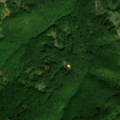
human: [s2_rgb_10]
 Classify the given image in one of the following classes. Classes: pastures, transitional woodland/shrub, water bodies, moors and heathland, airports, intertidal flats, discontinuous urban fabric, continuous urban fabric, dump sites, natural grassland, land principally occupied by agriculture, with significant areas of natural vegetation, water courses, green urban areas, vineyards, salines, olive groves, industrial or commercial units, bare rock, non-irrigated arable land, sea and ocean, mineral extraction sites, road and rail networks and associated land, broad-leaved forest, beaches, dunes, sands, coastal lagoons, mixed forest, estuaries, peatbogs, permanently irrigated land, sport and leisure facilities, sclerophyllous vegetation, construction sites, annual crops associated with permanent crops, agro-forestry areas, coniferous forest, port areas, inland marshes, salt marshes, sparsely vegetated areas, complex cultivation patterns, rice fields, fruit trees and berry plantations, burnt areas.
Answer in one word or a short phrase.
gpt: broad-leaved forest, transitional woodland/shrub